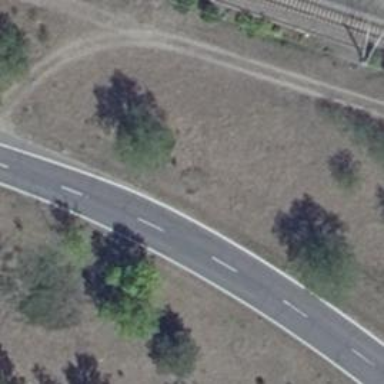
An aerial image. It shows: Secondary road with asphalt surface.